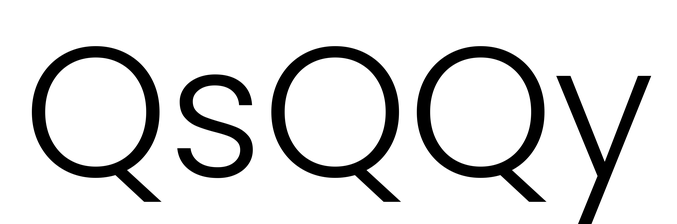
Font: Poppins-Light